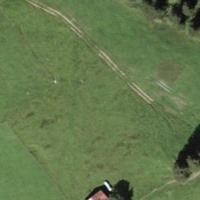
EUNIS habitat code: 24
Species observed at this site:
Turdus viscivorus
Geum montanum